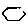
Label: hexagon